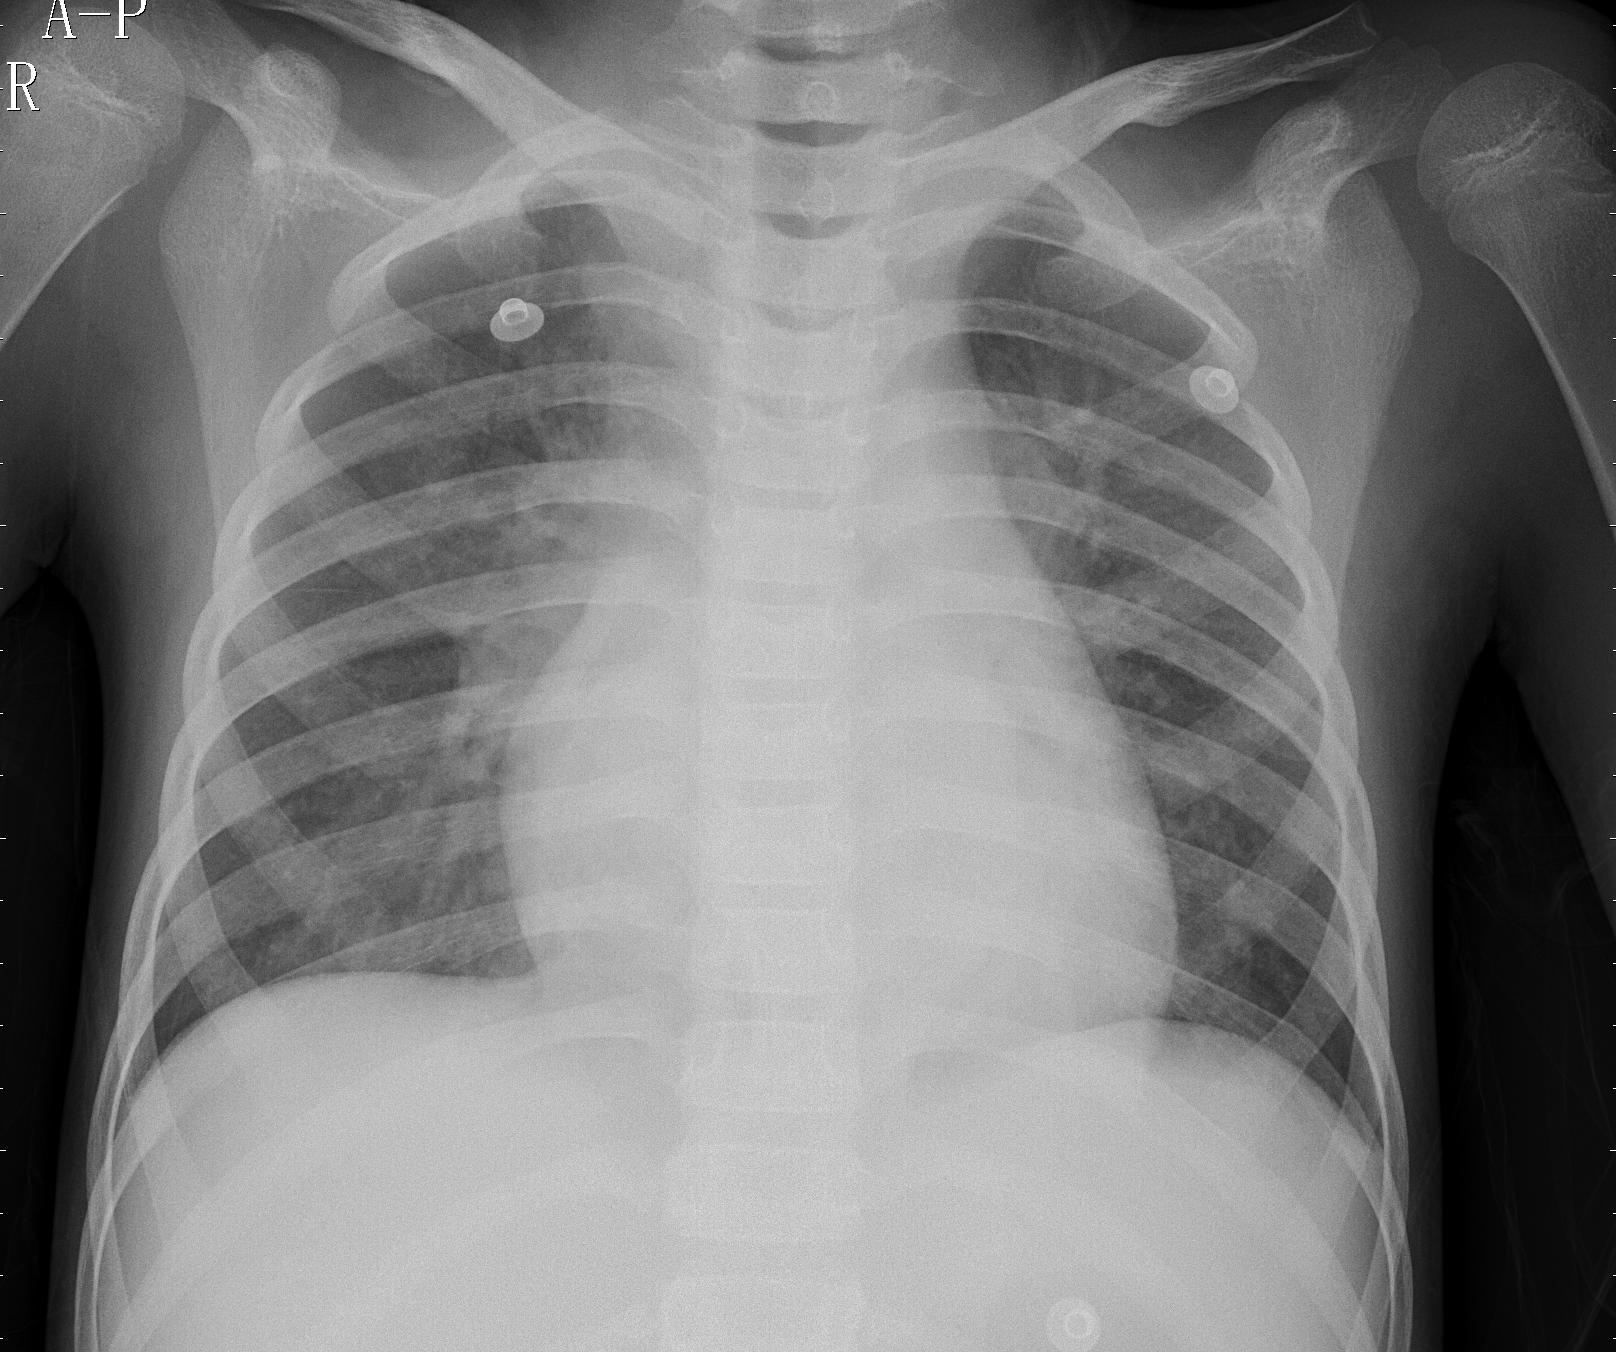
Diagnosis: PNEUMONIA